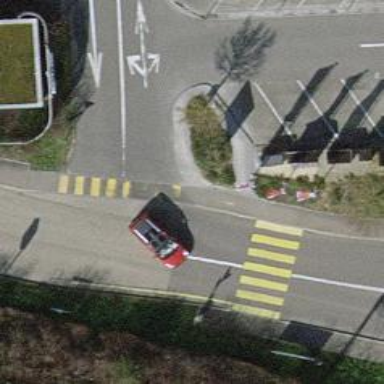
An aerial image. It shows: Uncontrolled zebra crossing on the road.